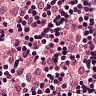
Metastatic tissue present: no